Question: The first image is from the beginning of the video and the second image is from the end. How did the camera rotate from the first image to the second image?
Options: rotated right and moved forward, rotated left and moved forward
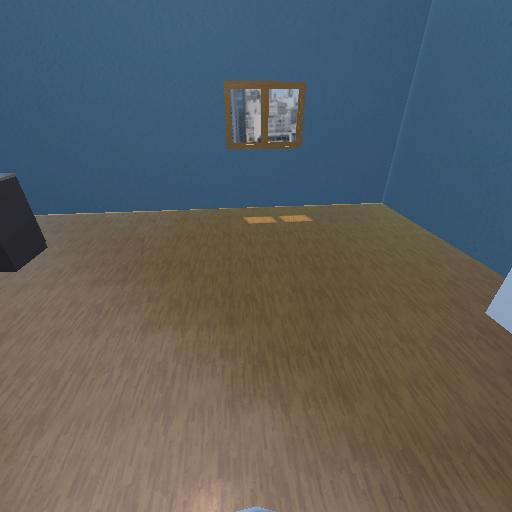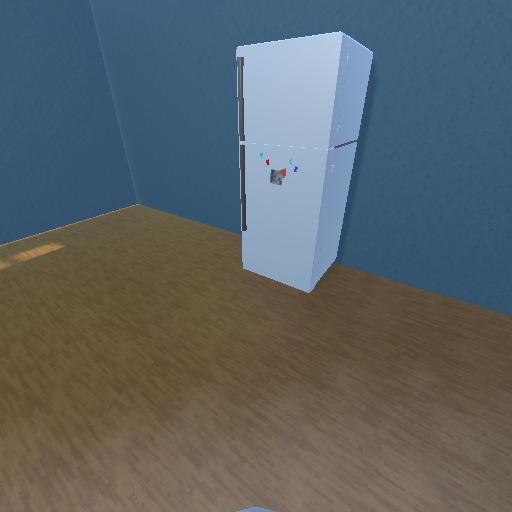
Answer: rotated right and moved forward